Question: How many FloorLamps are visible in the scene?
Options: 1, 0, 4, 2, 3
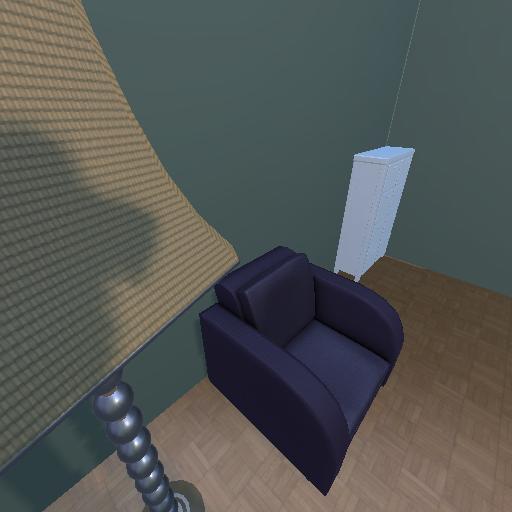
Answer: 1